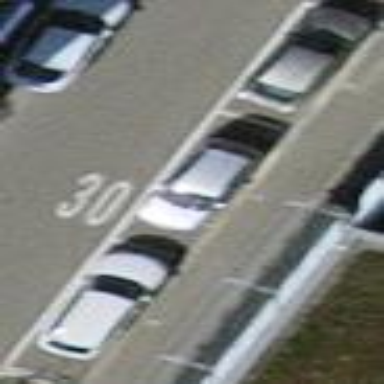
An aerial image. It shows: Parking lane area.